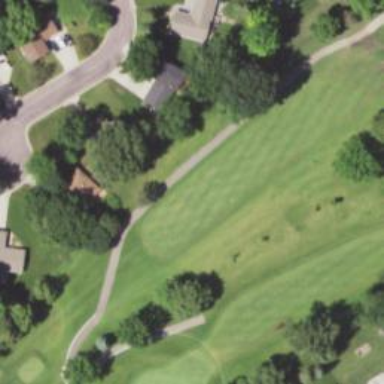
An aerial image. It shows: Golf fairway in the image.